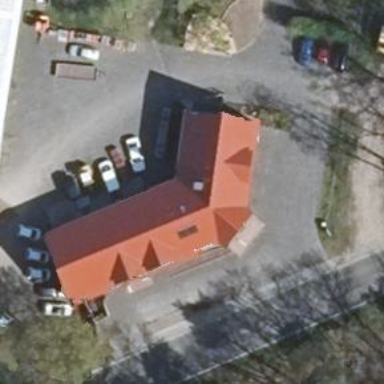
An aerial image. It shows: Social center.